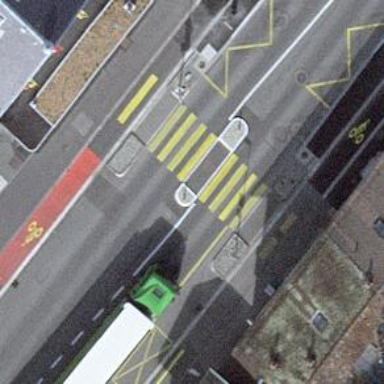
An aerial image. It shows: Marked road crossing with pedestrian island.